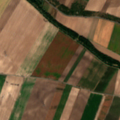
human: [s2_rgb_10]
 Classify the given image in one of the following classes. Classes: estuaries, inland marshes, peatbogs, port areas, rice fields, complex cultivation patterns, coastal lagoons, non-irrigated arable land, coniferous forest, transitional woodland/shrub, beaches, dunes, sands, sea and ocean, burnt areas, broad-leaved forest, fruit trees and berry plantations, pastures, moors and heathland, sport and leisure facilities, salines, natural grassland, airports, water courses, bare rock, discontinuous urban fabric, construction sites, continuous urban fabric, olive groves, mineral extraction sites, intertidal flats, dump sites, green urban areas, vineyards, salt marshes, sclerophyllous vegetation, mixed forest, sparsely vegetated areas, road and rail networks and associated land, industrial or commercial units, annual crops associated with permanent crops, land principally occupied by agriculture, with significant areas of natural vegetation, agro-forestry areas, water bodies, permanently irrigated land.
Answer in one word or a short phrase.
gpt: non-irrigated arable land, land principally occupied by agriculture, with significant areas of natural vegetation